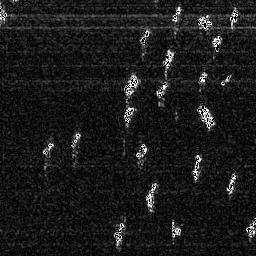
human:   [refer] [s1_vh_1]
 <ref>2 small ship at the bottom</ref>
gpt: <box>[[43, 85, 48, 96, 0]], [[65, 84, 70, 94, 0]]</box>

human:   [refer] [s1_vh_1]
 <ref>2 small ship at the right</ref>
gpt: <box>[[73, 58, 79, 71, 0]], [[84, 28, 91, 33, 0]]</box>

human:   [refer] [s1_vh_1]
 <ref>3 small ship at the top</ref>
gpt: <box>[[53, 10, 58, 17, 0]], [[62, 17, 68, 26, 0]], [[65, 1, 71, 8, 0]]</box>

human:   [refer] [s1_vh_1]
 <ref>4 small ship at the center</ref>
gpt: <box>[[46, 28, 54, 38, 0]], [[46, 40, 53, 48, 0]], [[51, 54, 57, 62, 0]], [[59, 30, 65, 37, 0]]</box>

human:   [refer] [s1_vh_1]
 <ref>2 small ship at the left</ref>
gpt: <box>[[15, 54, 21, 60, 0]], [[26, 50, 32, 57, 0]]</box>

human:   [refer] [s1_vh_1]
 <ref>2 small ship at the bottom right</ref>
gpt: <box>[[87, 66, 92, 76, 0]], [[94, 83, 99, 92, 0]]</box>

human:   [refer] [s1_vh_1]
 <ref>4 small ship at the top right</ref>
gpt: <box>[[76, 26, 81, 32, 0]], [[81, 12, 86, 20, 0]], [[75, 4, 83, 10, 0]], [[88, 1, 93, 9, 0]]</box>